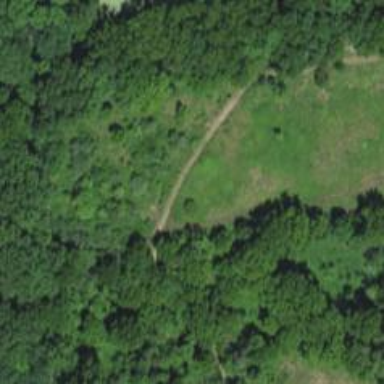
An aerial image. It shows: Natural path.